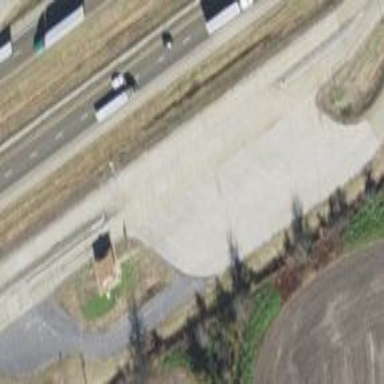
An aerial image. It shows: Rest Area